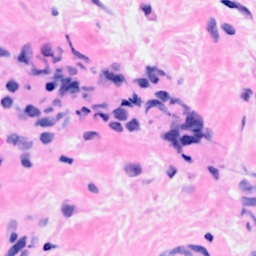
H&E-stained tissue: Breast